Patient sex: M
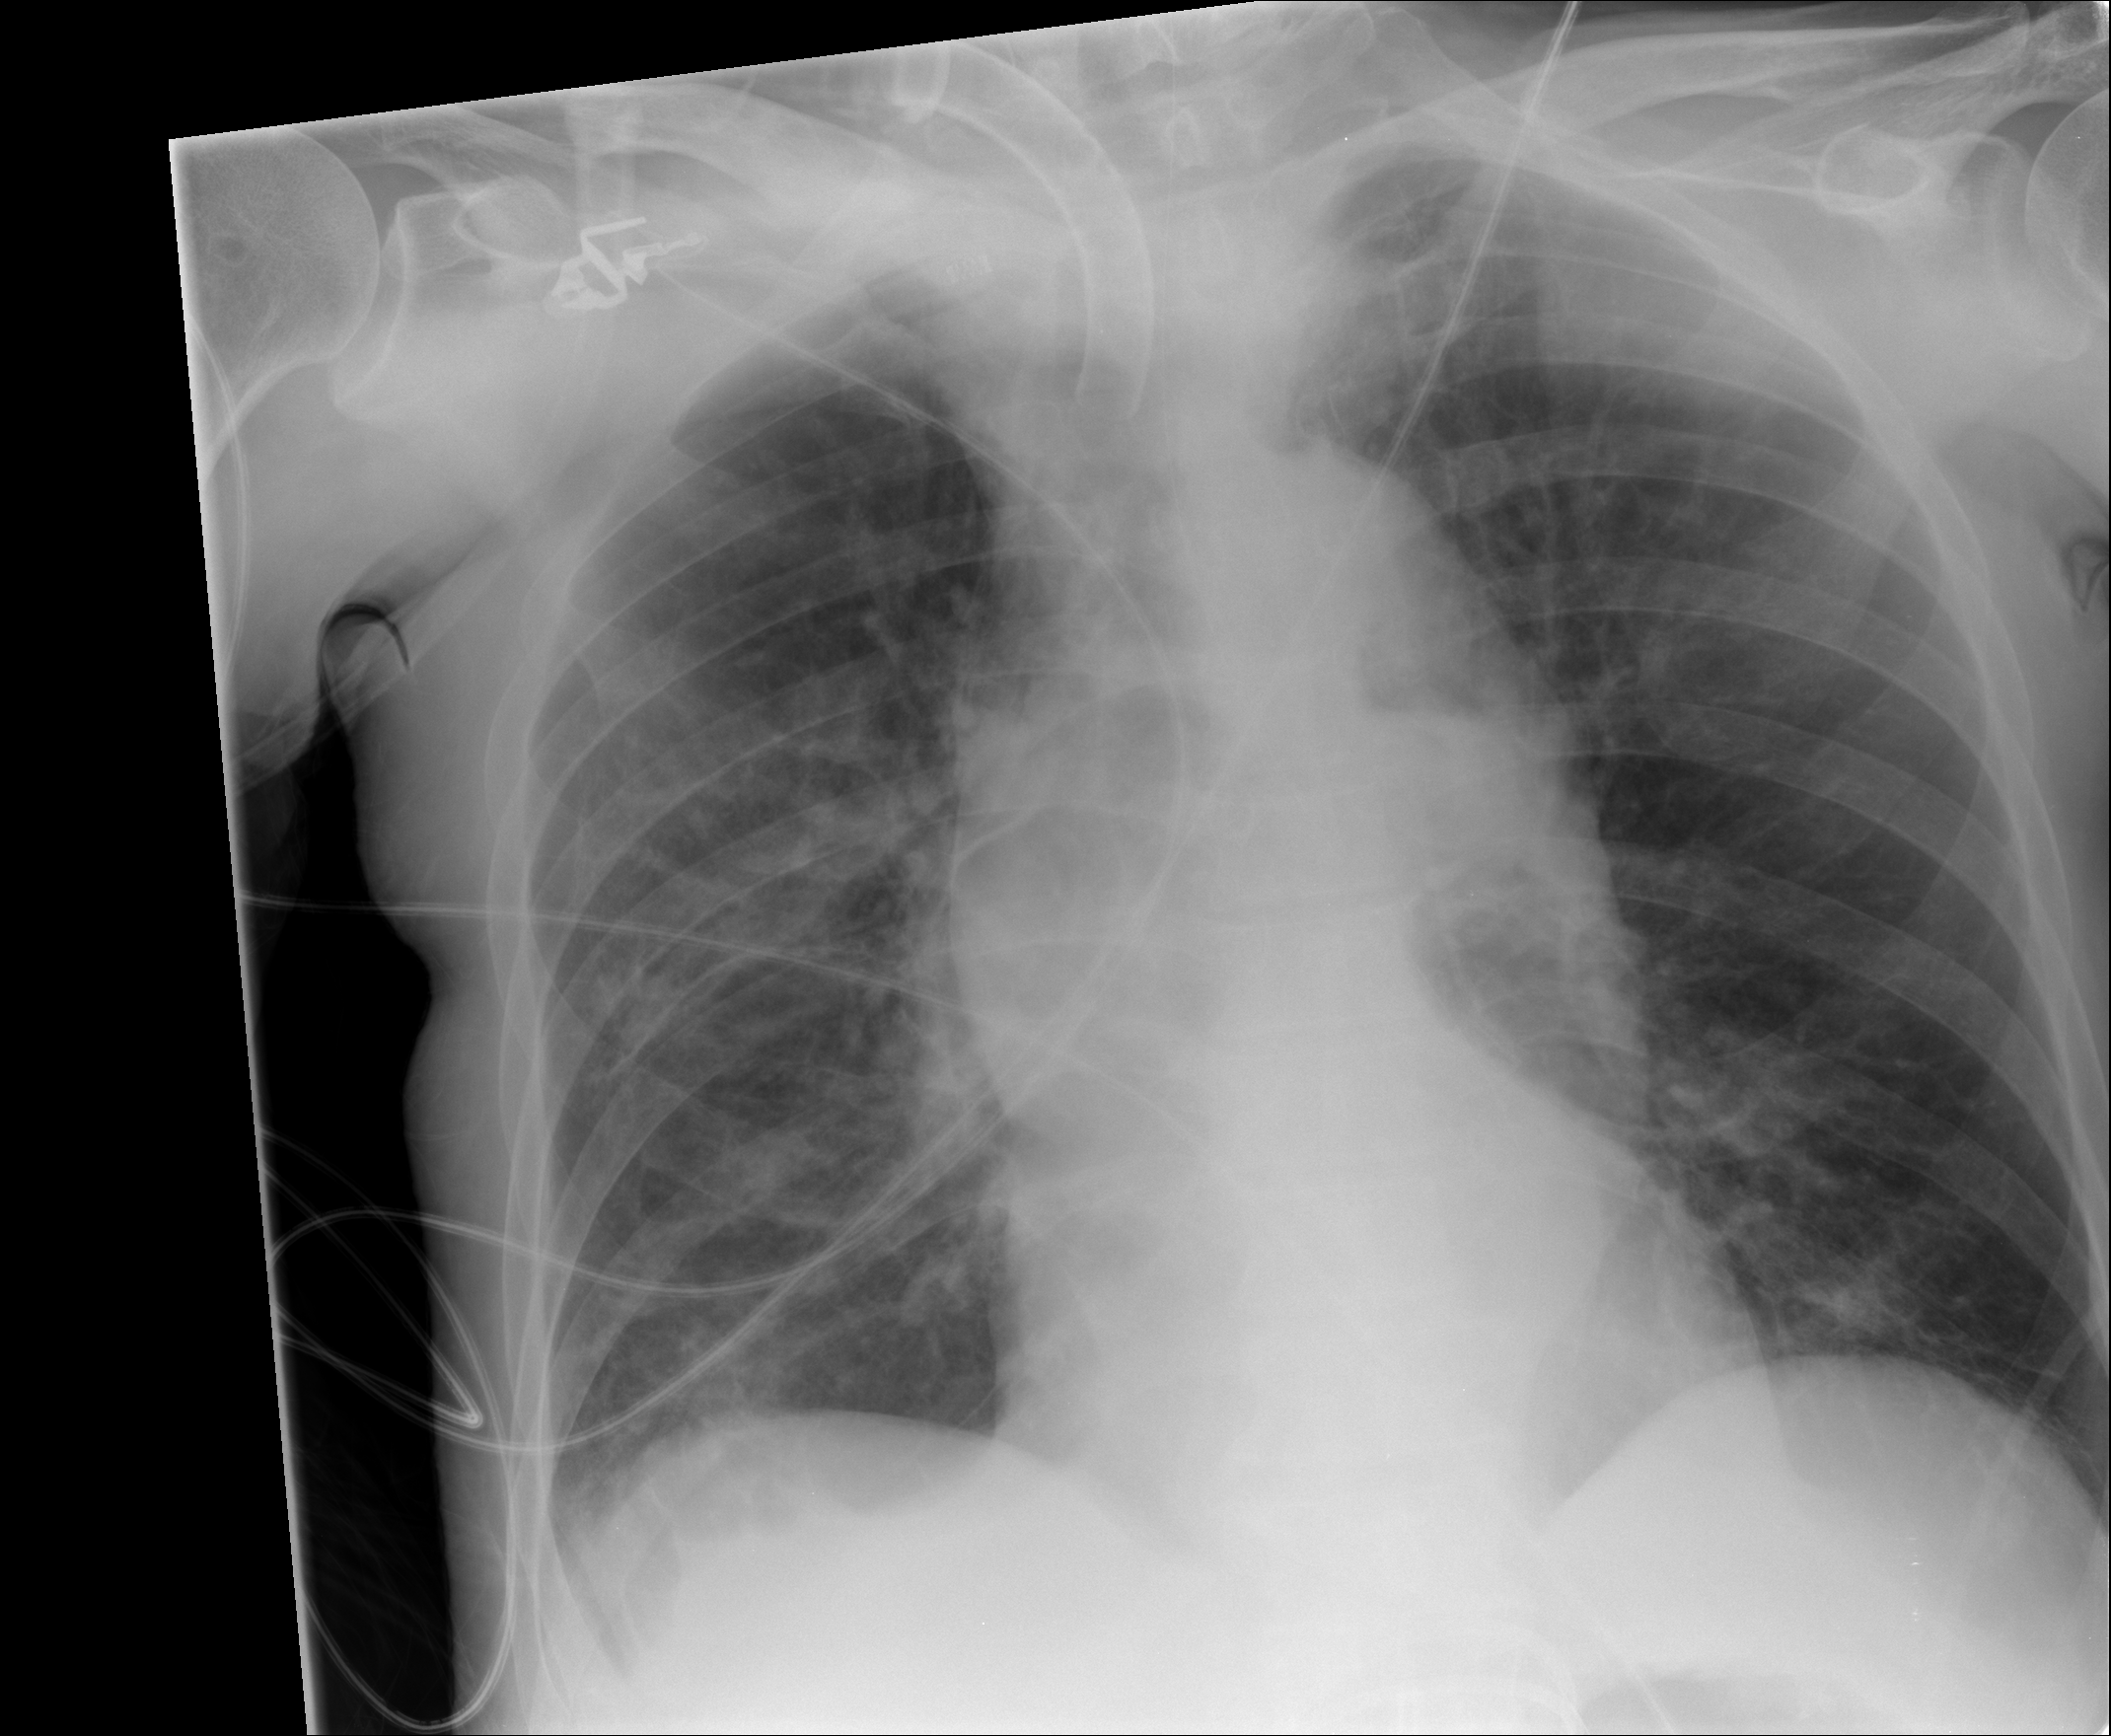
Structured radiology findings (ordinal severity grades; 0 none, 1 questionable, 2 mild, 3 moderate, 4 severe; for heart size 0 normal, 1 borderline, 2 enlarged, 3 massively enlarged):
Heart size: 0
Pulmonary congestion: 0
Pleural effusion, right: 0
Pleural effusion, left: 0
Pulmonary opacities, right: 1
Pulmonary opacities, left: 1
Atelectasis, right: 1
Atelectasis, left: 1